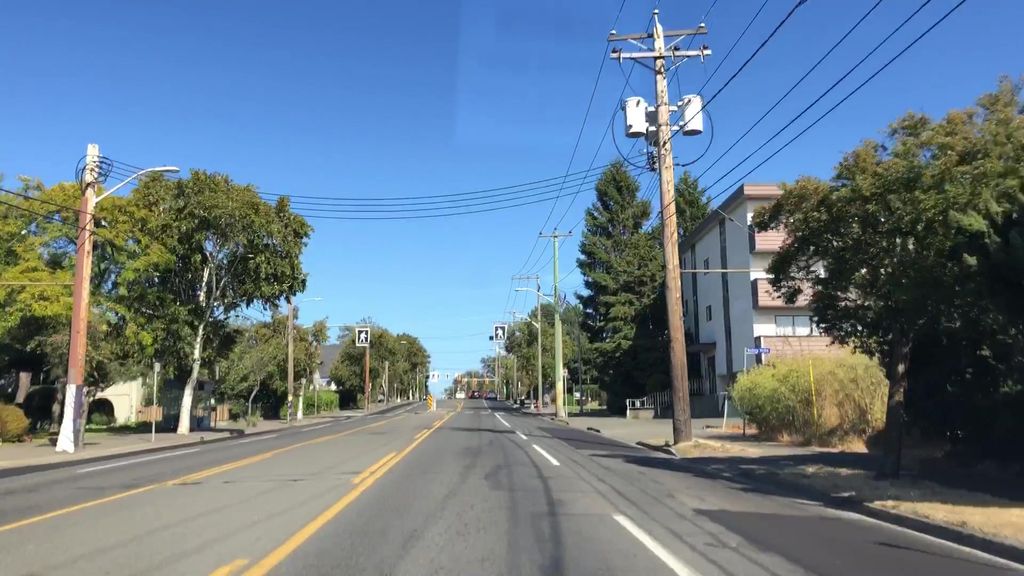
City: victoria